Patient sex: M
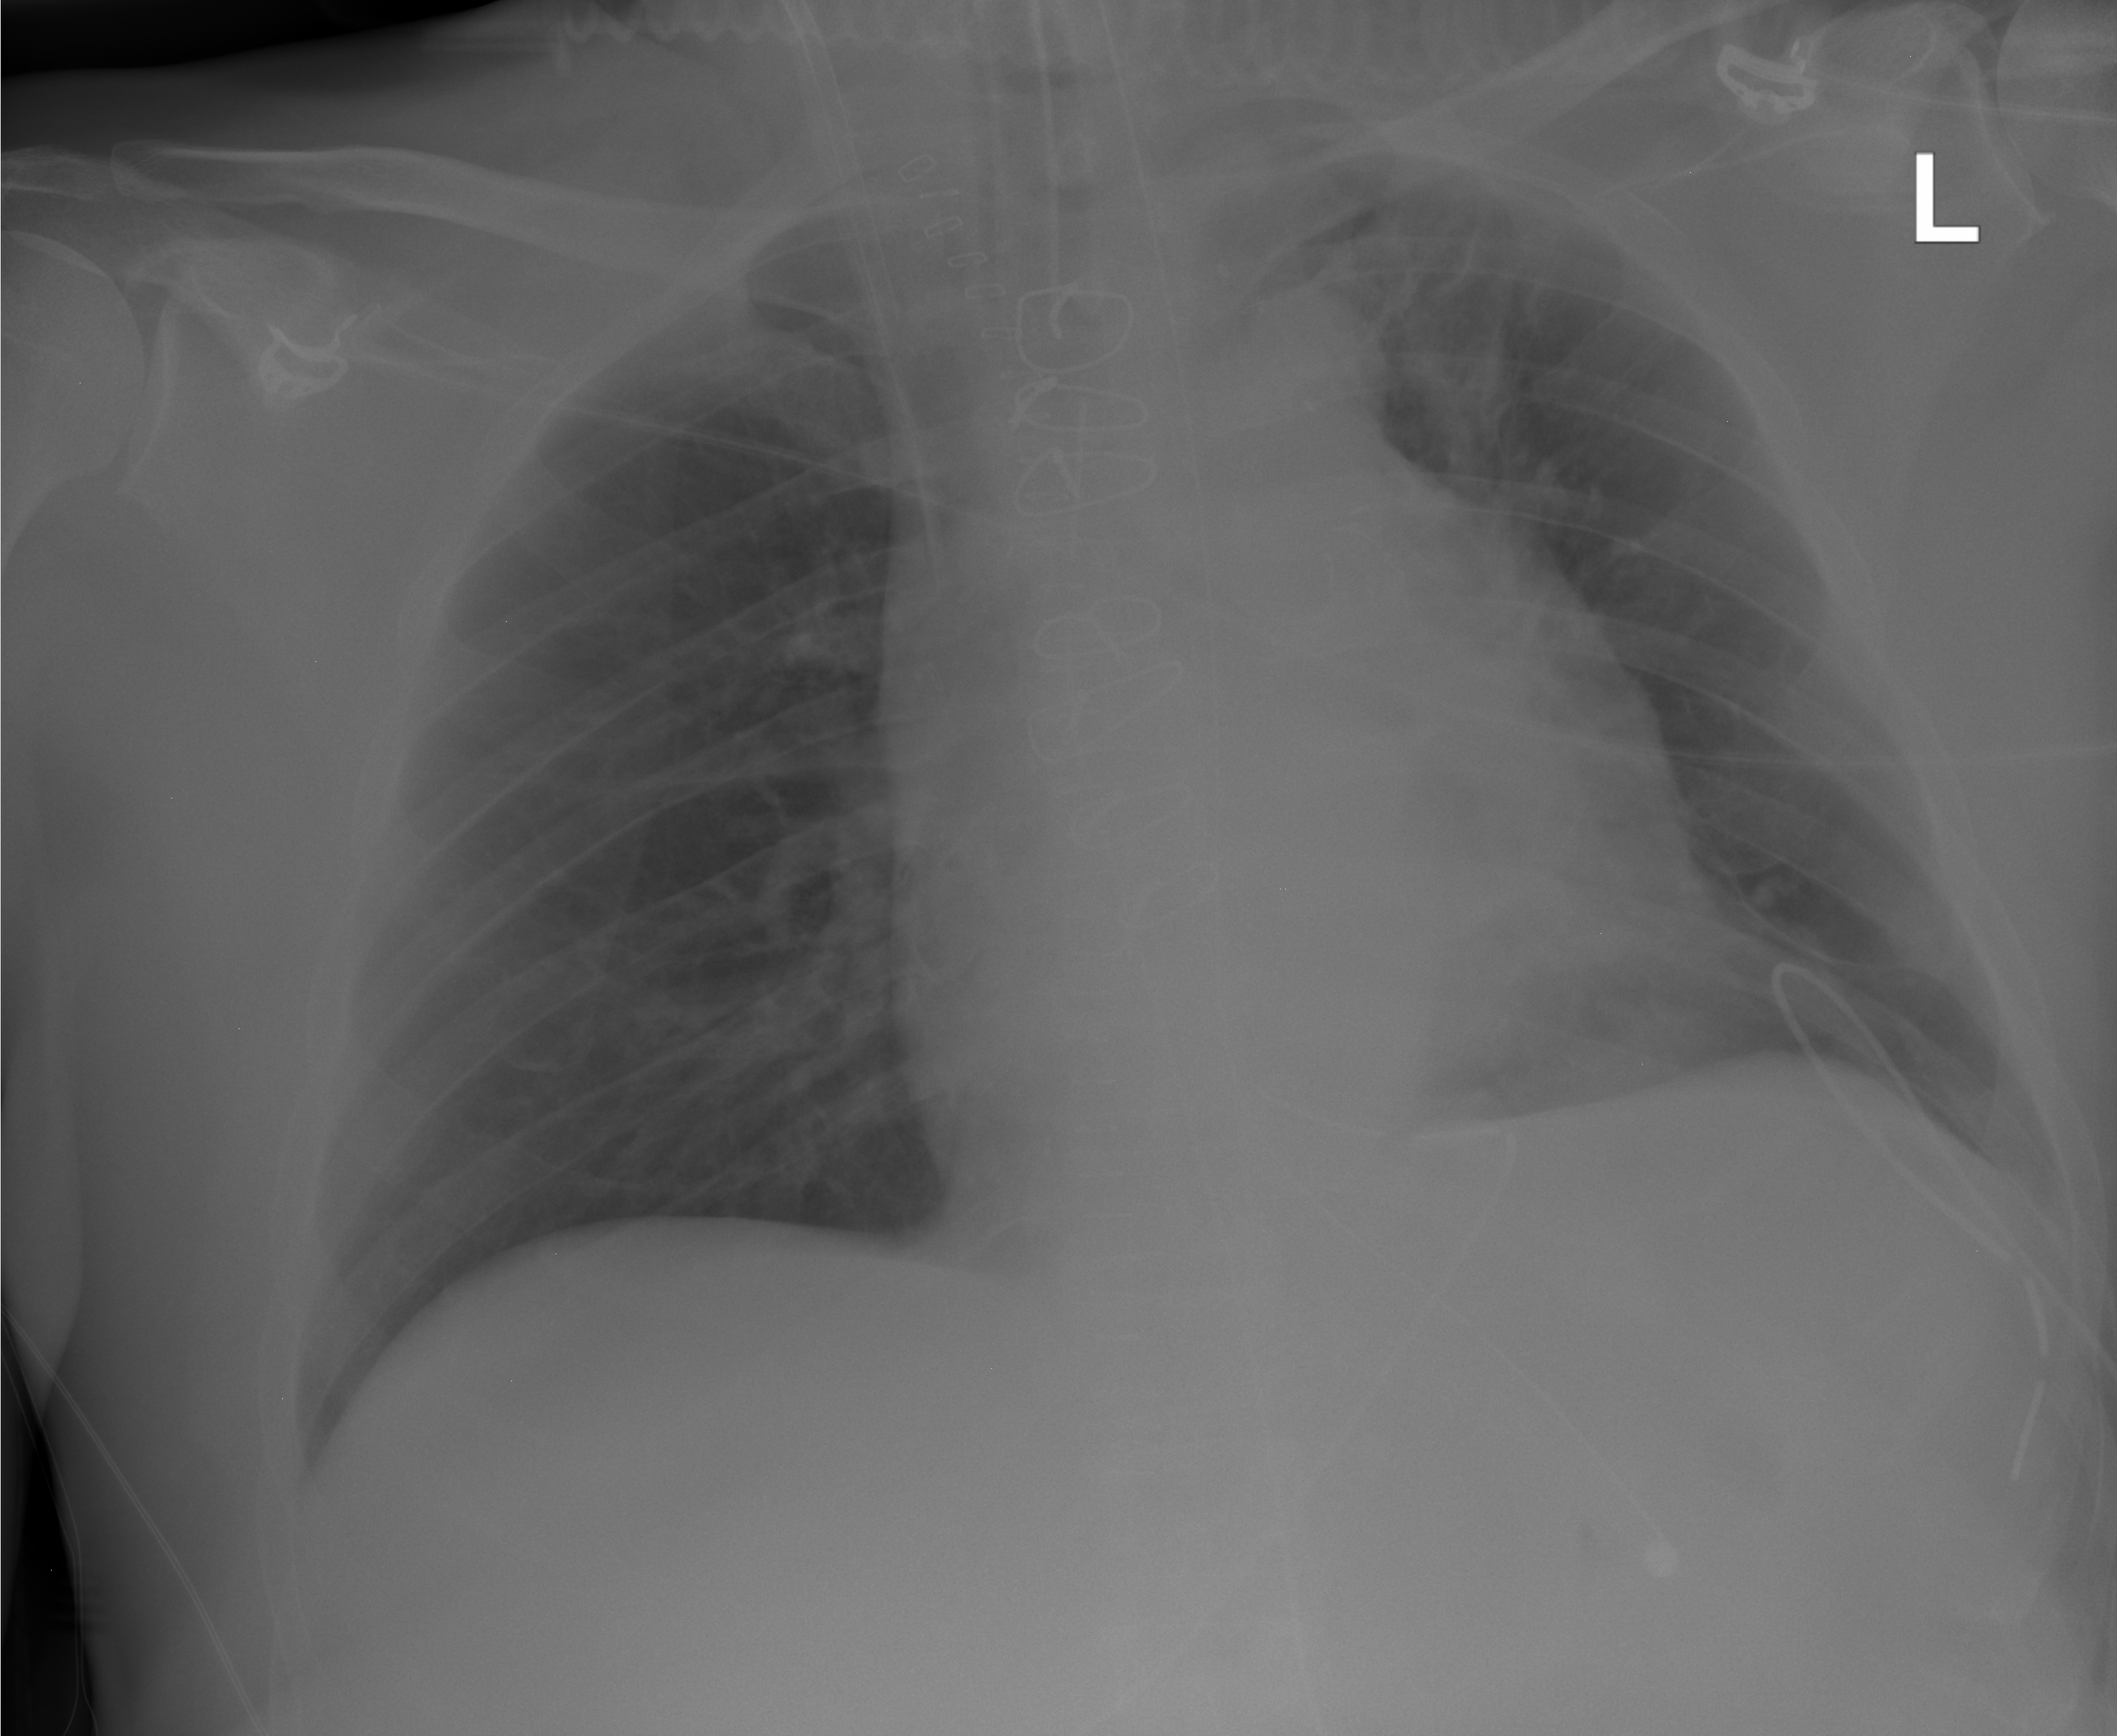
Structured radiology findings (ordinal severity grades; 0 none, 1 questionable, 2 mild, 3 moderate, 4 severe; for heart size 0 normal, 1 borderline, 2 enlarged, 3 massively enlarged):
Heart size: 2
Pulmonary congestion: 0
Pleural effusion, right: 0
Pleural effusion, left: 0
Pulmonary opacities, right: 0
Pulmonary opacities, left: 0
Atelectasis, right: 0
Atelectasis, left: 2